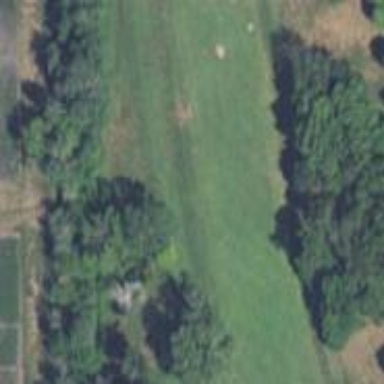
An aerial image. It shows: Scenic golf fairway.